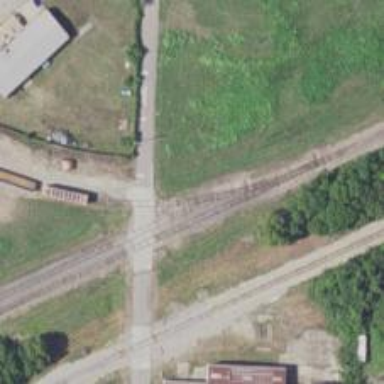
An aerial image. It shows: Railway siding with rails.